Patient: sex M, age 72
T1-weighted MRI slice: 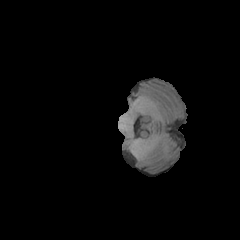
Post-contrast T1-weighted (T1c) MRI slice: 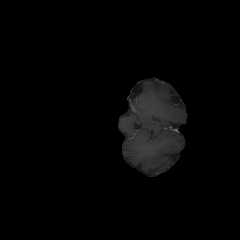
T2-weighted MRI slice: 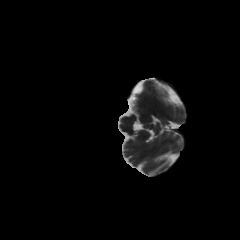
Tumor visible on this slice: no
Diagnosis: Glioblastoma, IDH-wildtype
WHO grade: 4